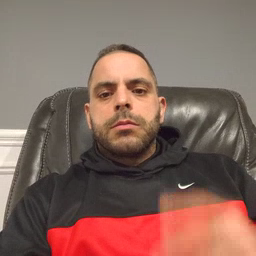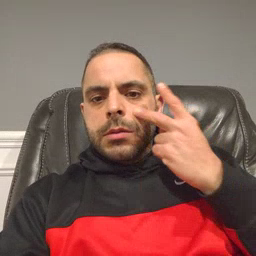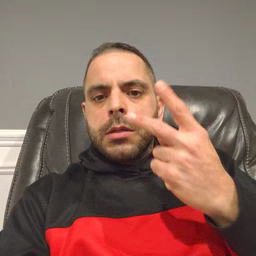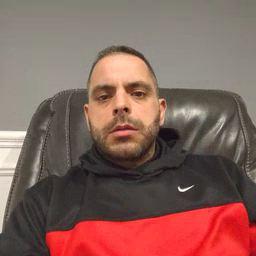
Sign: see